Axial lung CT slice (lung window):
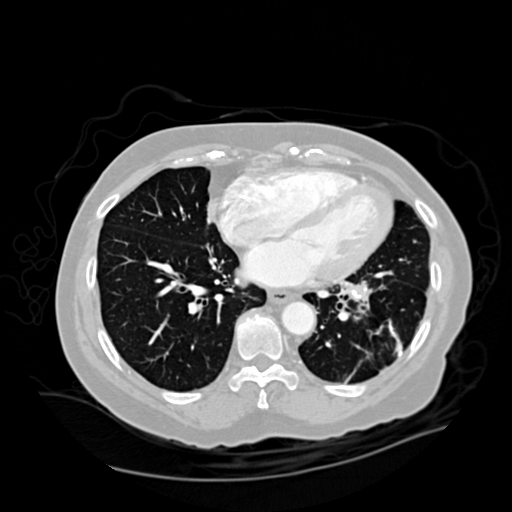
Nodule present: no